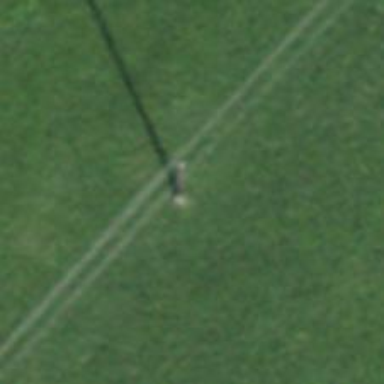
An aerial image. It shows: Power pole.